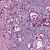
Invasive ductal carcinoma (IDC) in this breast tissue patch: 1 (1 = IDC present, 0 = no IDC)